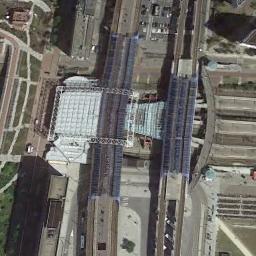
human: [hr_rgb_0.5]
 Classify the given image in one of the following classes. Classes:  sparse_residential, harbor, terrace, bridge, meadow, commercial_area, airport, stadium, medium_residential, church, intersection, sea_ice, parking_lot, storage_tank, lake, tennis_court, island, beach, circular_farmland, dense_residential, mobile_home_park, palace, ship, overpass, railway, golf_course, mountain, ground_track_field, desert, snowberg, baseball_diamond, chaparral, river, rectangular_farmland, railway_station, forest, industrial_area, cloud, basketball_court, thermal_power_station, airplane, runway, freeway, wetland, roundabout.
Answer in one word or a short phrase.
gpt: railway_station